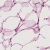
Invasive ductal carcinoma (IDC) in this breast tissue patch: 0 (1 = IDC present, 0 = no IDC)